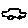
Label: car